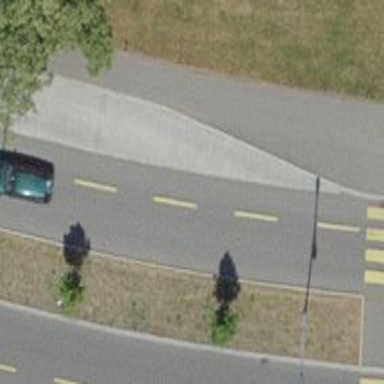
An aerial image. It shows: Primary road with asphalt surface.